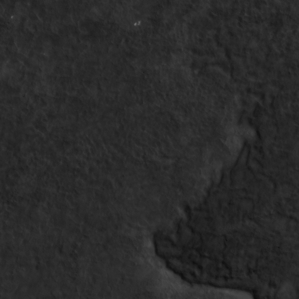
Label: non_frost